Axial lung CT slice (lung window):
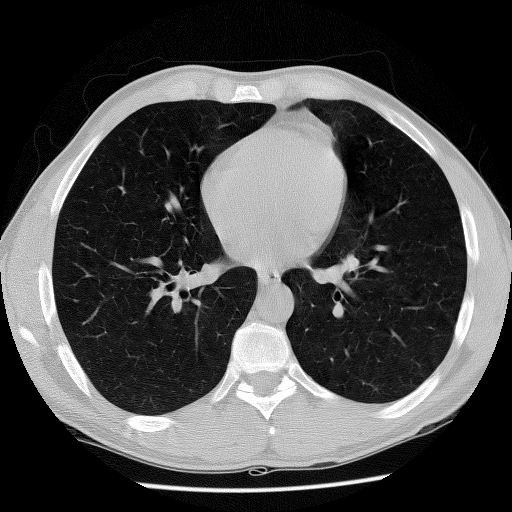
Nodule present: no